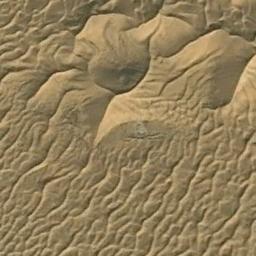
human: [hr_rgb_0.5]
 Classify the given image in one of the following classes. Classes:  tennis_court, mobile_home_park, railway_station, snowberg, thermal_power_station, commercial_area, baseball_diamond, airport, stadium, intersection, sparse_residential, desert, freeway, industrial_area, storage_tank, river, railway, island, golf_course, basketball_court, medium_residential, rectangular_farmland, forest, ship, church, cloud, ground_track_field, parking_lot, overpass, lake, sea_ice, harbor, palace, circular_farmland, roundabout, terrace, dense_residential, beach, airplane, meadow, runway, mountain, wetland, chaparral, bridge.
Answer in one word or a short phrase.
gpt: desert